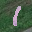
Label: 1